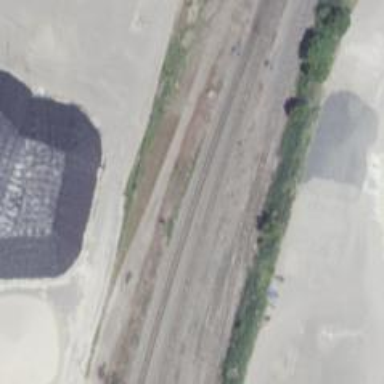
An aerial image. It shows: Railway yard in service.